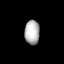
Tissue: lung
Cell type: Endothelial cells
Senescence score: 0.5592
Nuclear area (px): 356
Mean DAPI intensity: 177.972